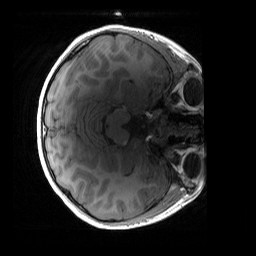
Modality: T1w
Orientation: axial
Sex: male
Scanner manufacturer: siemens
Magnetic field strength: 3 T
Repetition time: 1.9 s
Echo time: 0.00243 s